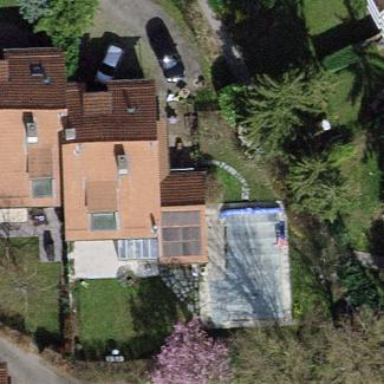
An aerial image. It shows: Garden enclosed by fence.